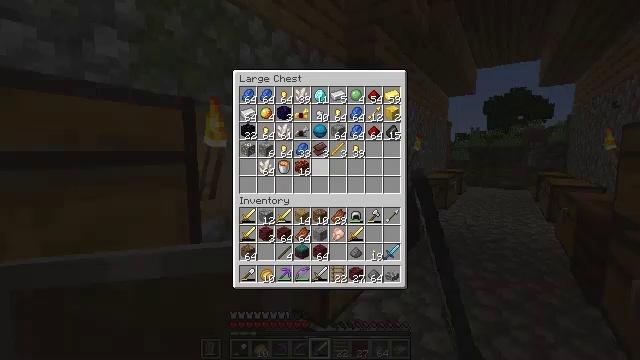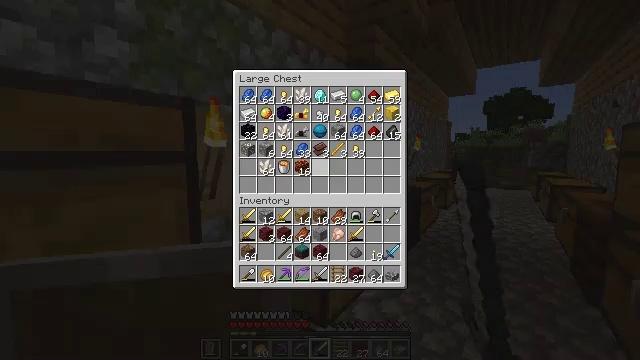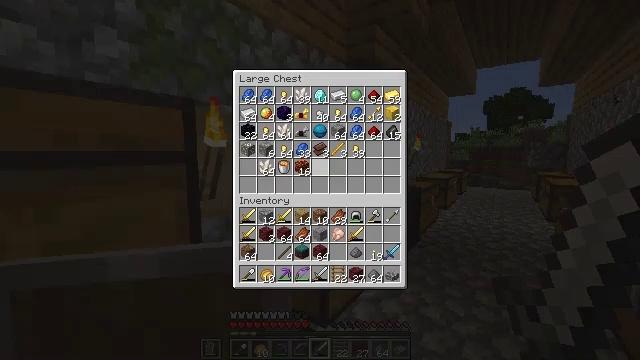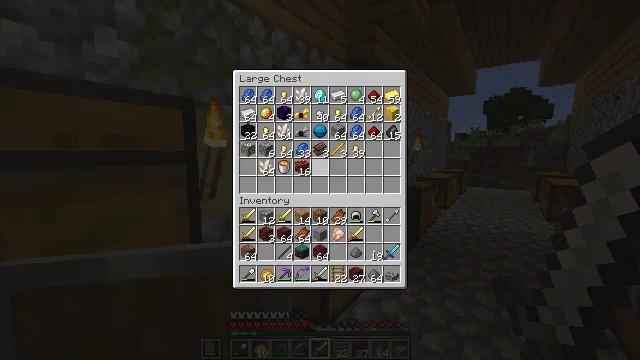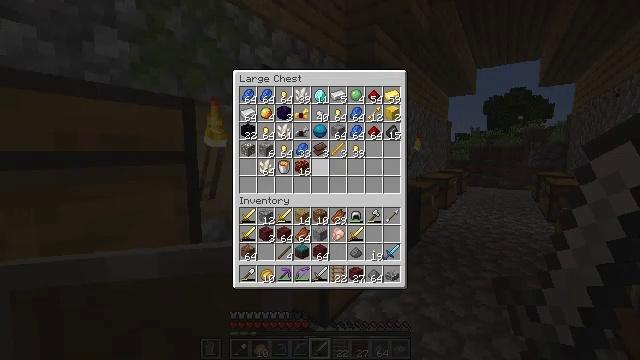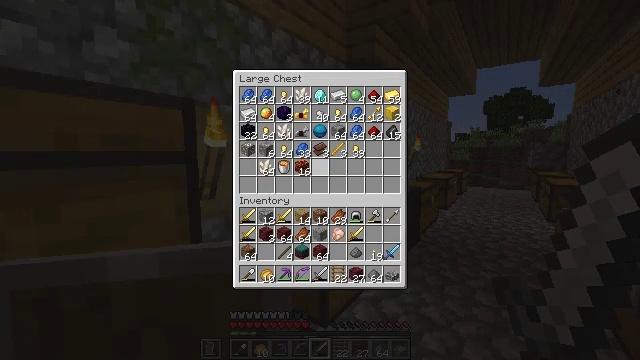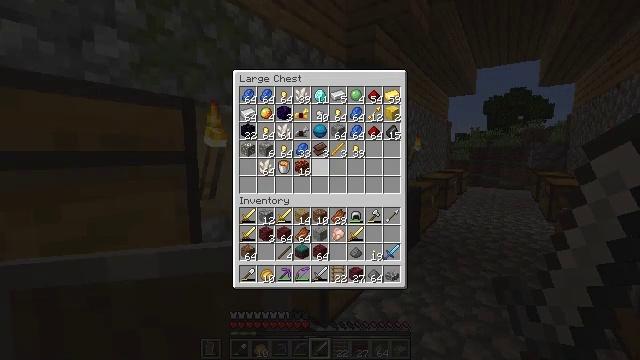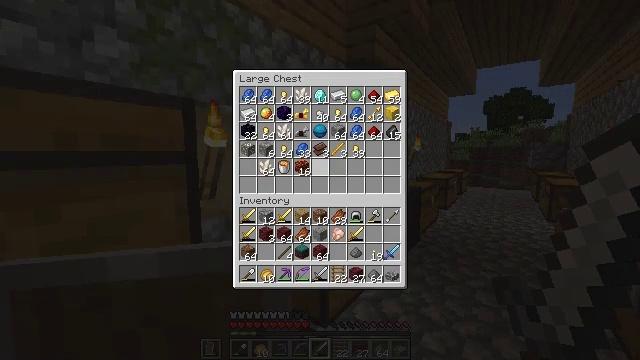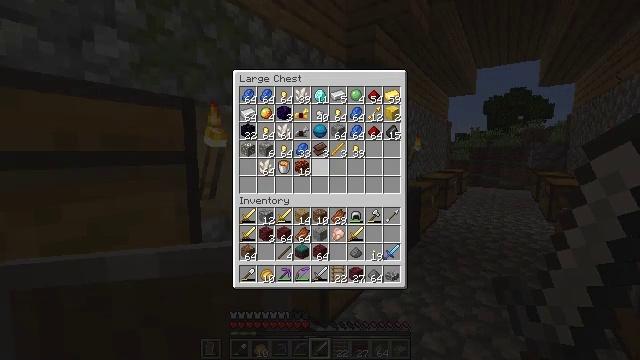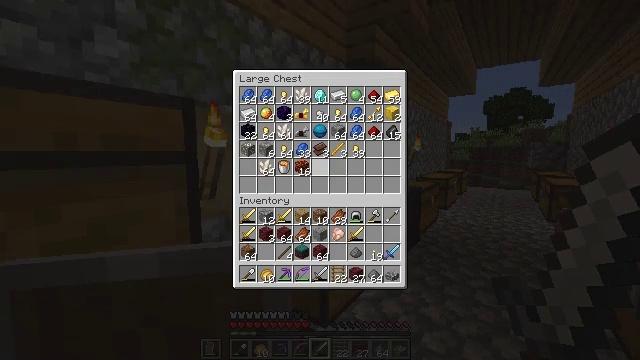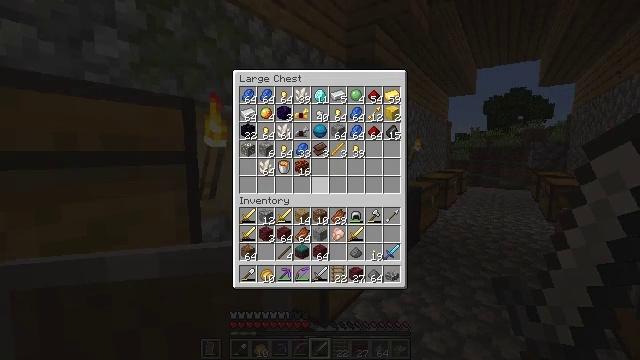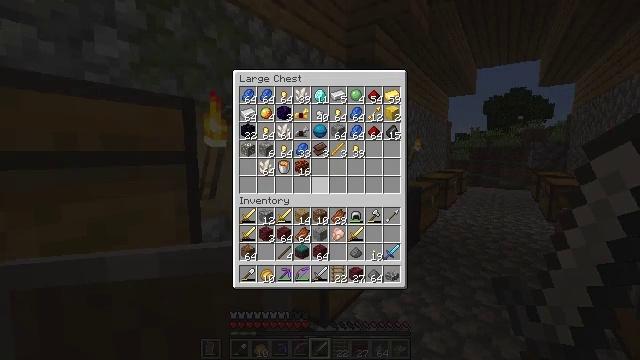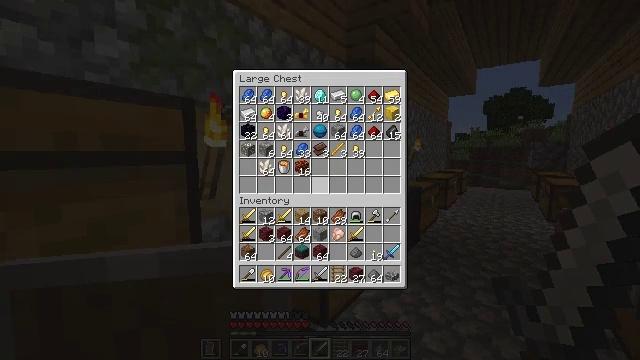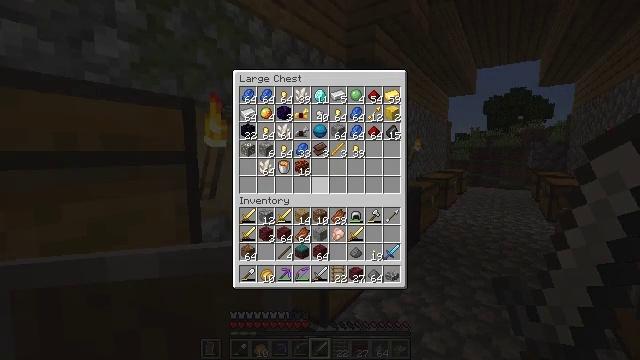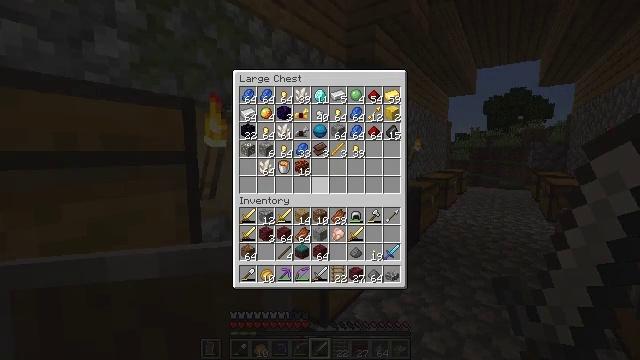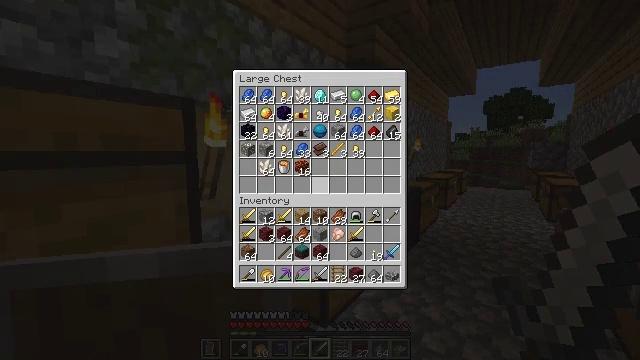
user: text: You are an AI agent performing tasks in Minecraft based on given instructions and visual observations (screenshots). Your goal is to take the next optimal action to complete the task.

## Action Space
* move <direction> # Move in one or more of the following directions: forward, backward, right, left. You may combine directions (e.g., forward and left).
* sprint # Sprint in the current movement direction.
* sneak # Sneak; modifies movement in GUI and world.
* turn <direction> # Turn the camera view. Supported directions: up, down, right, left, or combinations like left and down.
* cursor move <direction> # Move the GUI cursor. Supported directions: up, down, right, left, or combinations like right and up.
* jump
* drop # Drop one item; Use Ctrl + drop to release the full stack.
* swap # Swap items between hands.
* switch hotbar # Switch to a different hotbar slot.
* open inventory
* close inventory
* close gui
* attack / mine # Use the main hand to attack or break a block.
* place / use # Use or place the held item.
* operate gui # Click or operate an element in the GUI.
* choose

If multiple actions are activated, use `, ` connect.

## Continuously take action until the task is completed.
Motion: motion action
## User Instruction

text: Use gunpowder and sand to craft TNT.
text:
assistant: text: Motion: no_op
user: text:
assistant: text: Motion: no_op
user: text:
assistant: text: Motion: no_op
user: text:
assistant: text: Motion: no_op
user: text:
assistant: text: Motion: no_op
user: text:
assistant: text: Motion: no_op
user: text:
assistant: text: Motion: no_op
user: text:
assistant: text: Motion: no_op
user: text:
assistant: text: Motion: no_op
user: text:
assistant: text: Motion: turn down
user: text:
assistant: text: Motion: no_op
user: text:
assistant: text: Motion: no_op
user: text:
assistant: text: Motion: no_op
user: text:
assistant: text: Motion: no_op
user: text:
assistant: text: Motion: no_op
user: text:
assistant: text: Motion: no_op
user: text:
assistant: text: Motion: no_op
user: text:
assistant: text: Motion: no_op
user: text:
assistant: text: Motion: no_op
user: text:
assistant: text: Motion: no_op
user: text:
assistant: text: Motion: no_op
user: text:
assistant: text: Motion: no_op
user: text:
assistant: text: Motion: no_op
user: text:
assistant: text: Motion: sneak
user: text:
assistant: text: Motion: sneak
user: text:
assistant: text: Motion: sneak
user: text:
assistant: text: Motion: sneak
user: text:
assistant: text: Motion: sneak
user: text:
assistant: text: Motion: sneak
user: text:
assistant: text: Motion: sneak